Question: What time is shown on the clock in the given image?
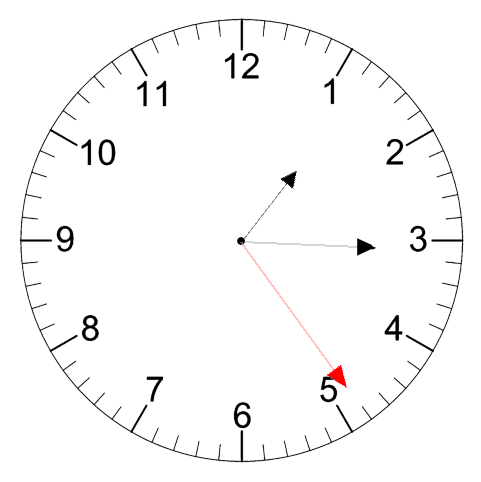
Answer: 01:15:24